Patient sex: M
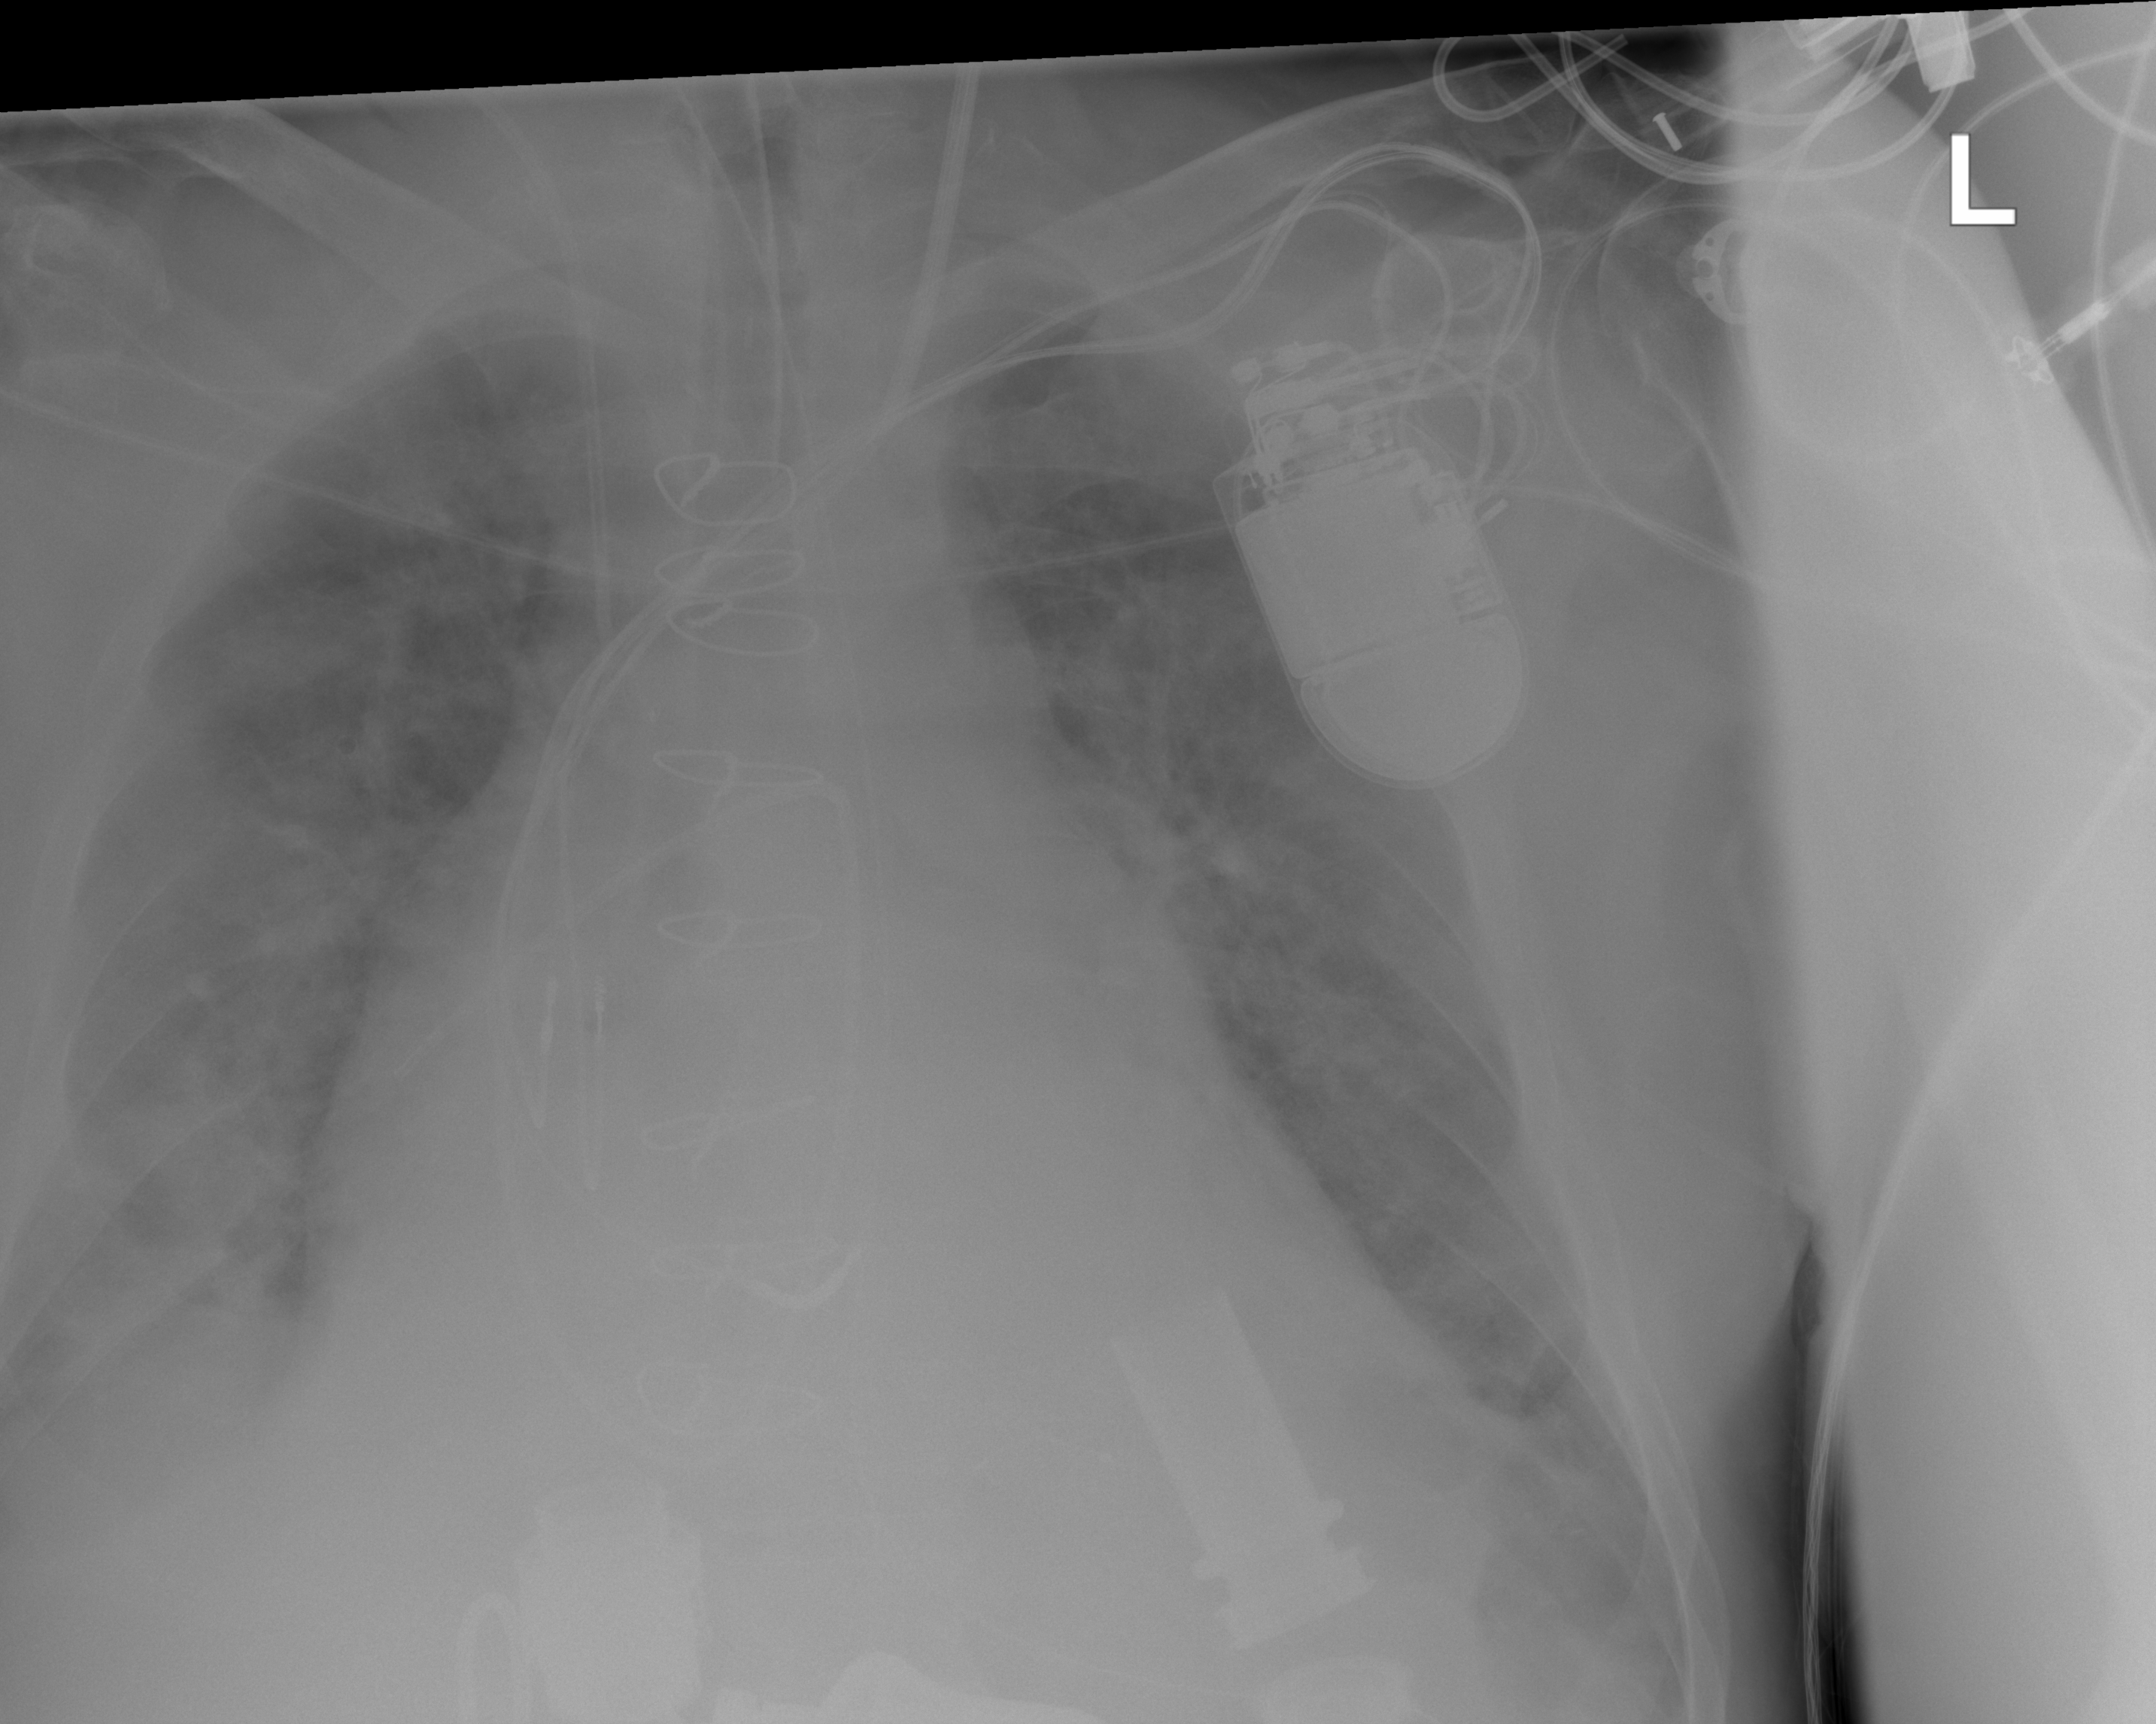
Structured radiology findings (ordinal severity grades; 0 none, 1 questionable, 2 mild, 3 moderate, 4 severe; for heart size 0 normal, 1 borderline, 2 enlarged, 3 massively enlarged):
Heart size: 3
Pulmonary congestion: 2
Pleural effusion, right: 0
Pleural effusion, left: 0
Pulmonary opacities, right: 3
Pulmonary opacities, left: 0
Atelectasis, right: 0
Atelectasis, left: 0